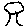
Label: tree